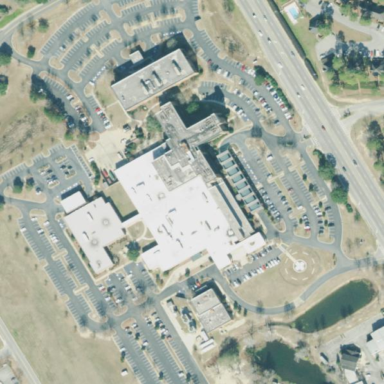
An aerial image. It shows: Hospital providing healthcare services.